Question: I am creating an iOS app that has a form to create a certain 'event'. This form is wrapped in a tableview. This tableview consists of static cells. But there is one section in the table that can be used to add persons to this event and thus on a button press a new tableview cell needs to be inserted at that section. To demonstrate this see the following image:

What I want to know is how to insert cells into a static table. And also how to grab them when the user submits the form, since, as far as I'm concerned, you can't grab a specific section of a table.
I already looked at this kind of concept but this does not apply on adding cells:
<URL>
Thanks,
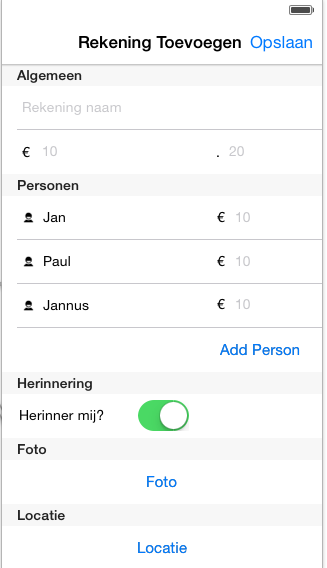
Answer: I think there are (at least) 2 workarounds for this:
1. You could add a dynamic UITableView as a child to the UITableViewCell. See this stack overflow question about this.
2. An other solution would be to bypass the table functionality in that cell and change the height of the cell and add the extra controls manually.